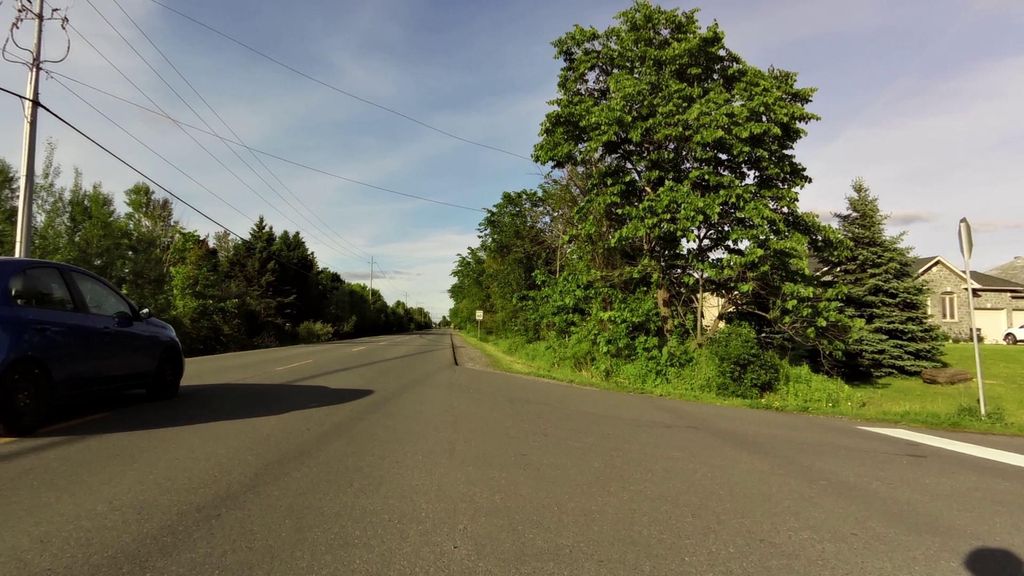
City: ottawa-gatineau